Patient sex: M
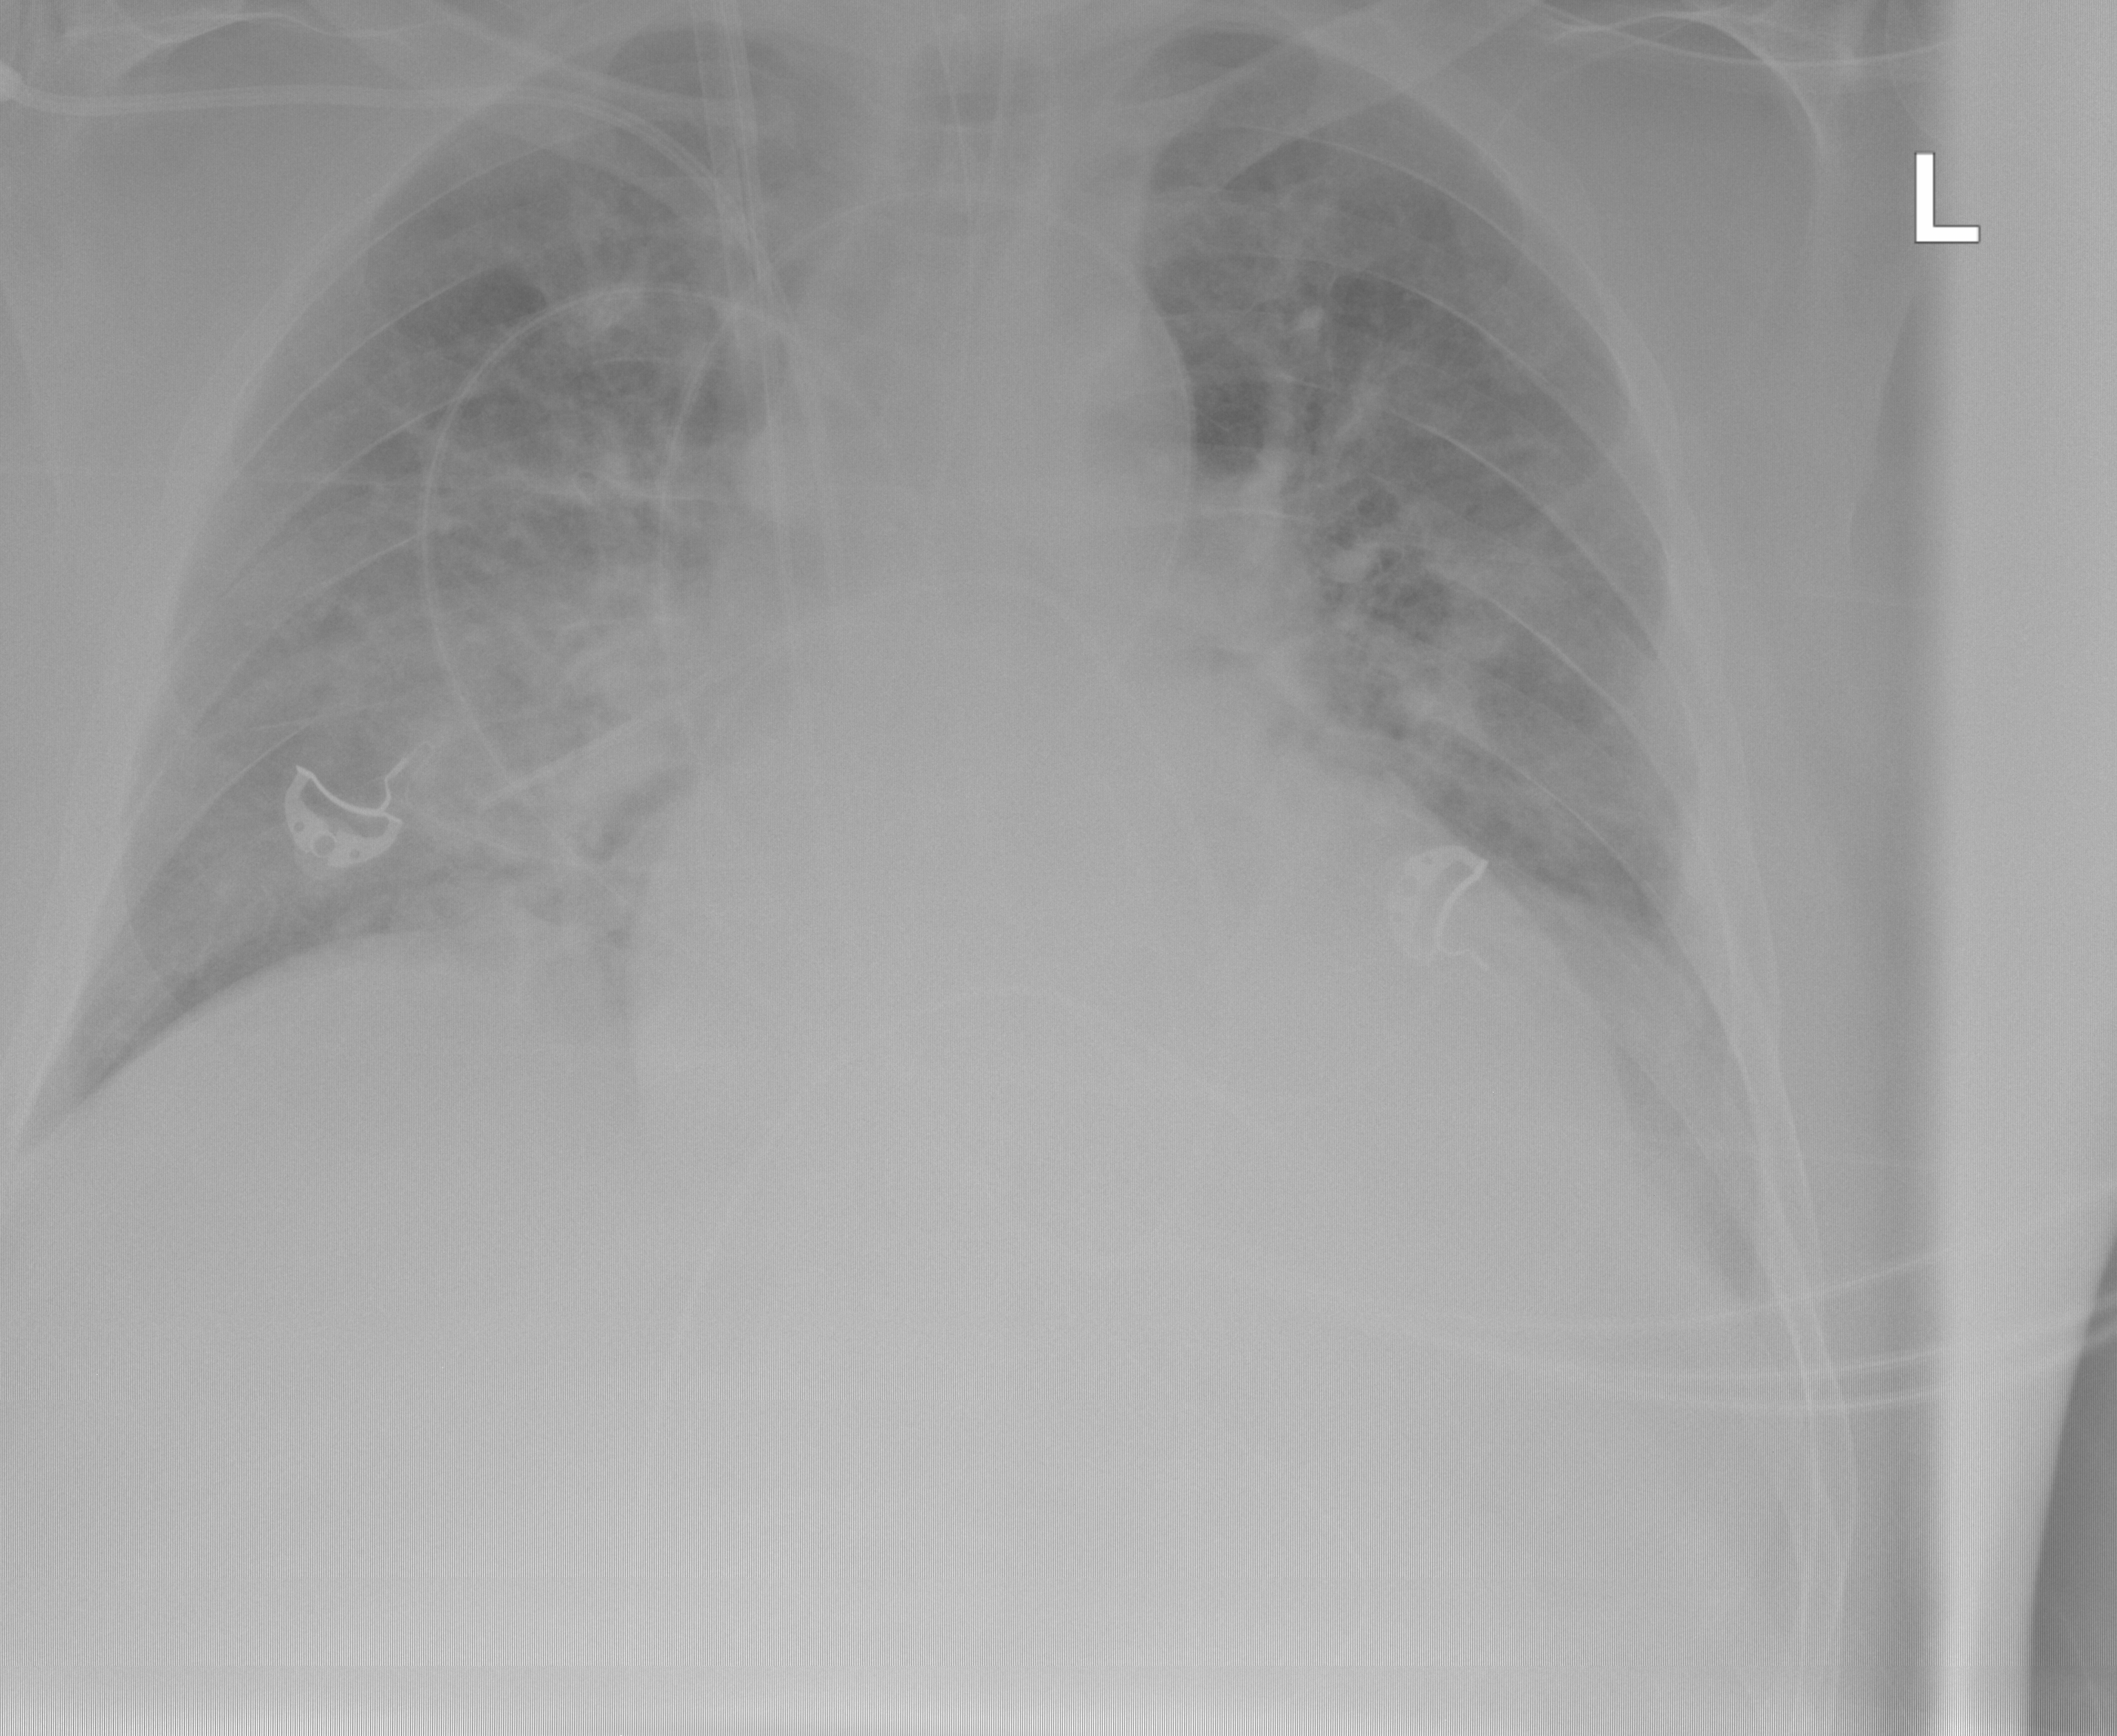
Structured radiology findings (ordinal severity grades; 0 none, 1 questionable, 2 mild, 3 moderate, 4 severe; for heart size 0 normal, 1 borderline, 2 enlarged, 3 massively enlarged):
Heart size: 2
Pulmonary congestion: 2
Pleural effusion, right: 0
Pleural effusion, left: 1
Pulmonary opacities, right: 2
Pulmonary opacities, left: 0
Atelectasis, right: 2
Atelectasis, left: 0